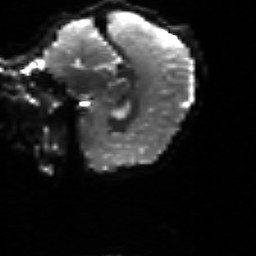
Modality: sbref
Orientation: sagittal
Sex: male
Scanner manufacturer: siemens
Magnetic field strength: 3 T
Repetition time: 5 s
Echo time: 0.071 s